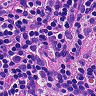
Metastatic tissue present: no